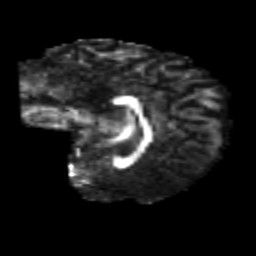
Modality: FA
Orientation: sagittal
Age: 31
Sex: female
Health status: healthy